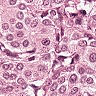
Metastatic tissue present: yes